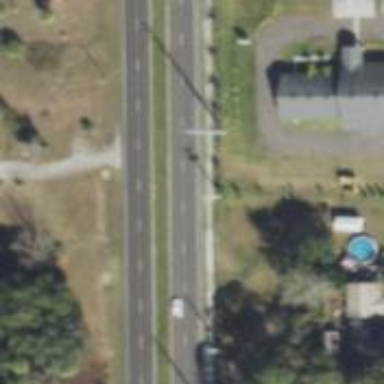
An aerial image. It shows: Power pole.